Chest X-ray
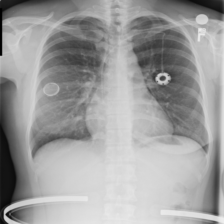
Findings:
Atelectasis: negative
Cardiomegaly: negative
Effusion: negative
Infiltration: negative
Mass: negative
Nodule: negative
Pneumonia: negative
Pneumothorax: negative
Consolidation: negative
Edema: negative
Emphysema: negative
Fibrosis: negative
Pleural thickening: negative
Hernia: negative